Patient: sex F, age 26
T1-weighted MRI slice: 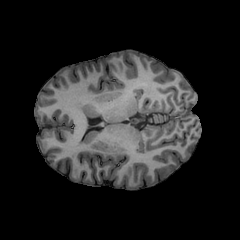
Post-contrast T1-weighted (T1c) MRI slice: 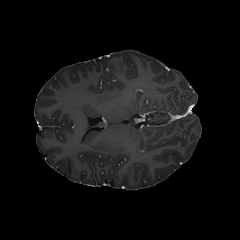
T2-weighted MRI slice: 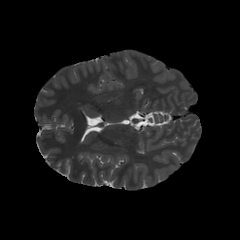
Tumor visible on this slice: no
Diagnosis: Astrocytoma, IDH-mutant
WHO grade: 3